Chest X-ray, AP view. Patient: 87 years old, sex M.
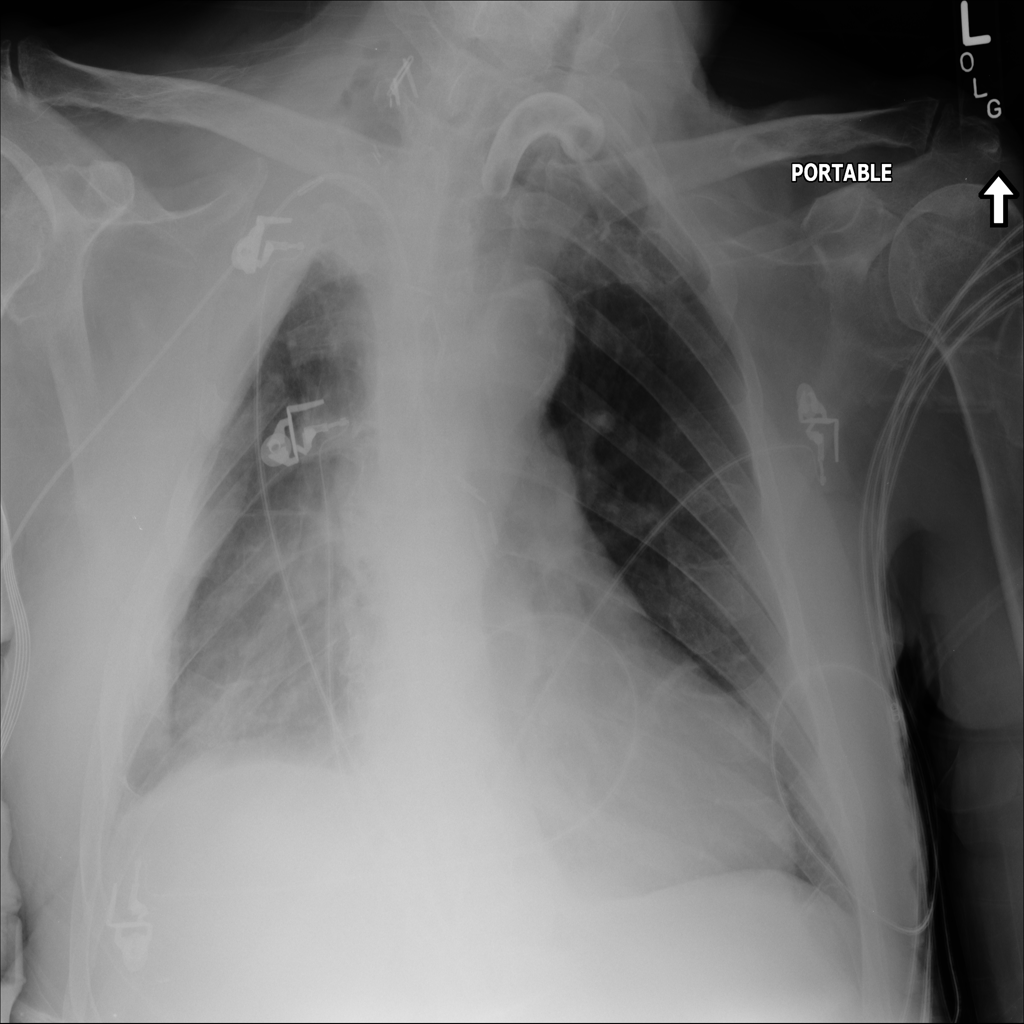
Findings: Mass